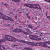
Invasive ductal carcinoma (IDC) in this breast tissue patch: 1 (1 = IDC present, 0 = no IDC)